Interaction volume radius: 5 \u00c5
Interaction volume height: 50 \u00c5
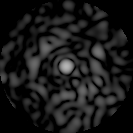
Disorder parameter: 0.8268